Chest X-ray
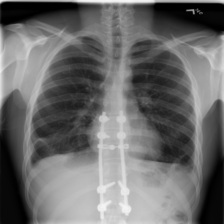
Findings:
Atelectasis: negative
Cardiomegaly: negative
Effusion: negative
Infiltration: negative
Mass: negative
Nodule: negative
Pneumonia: negative
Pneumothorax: negative
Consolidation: negative
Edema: negative
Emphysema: negative
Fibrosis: negative
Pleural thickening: negative
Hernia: negative